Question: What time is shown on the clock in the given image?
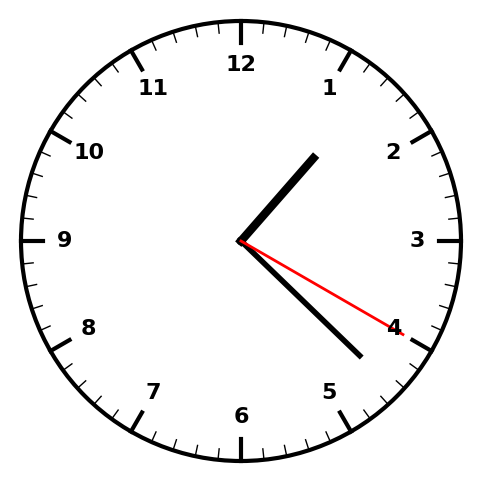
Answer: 01:22:20